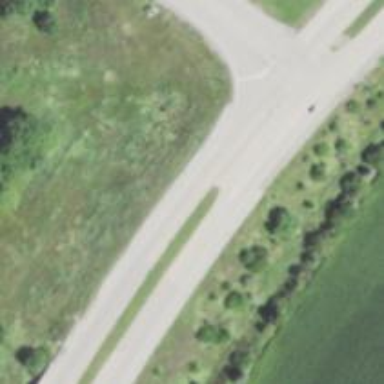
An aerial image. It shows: Secondary road.